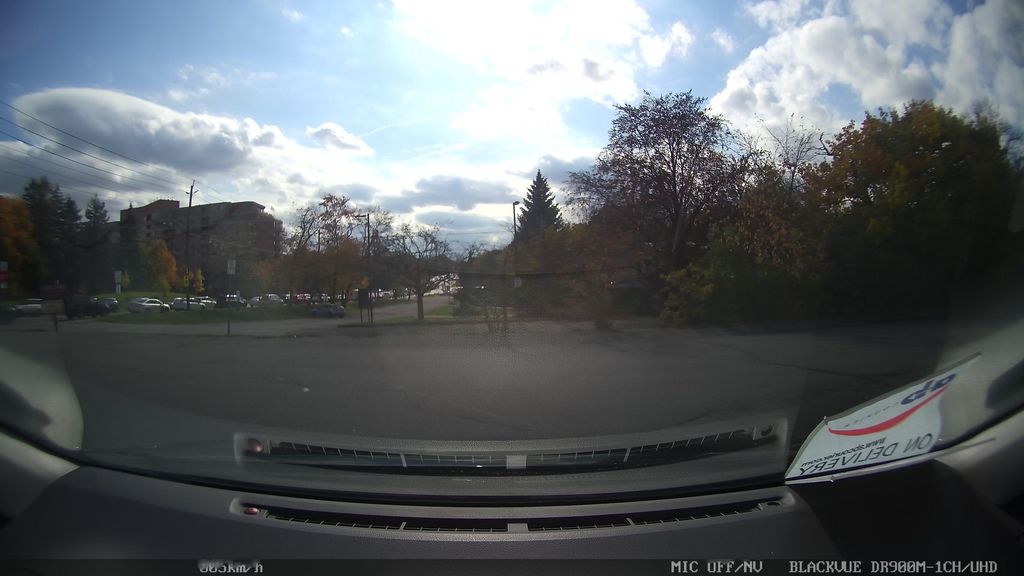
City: toronto